Question: I am trying to make a helper with QTextBrowser. As I understood, home(), backward() and forward() are already implemented in QTextBrowser and required only connections to the buttons. Below there is .h and .cpp files
'''
#ifndef HELPWINDOW_H
#define HELPWINDOW_H
#include <QDialog>
namespace Ui {
class HelpWindow;
}
class HelpWindow : public QDialog
{
Q_OBJECT
public:
explicit HelpWindow(QWidget *parent = 0);
~HelpWindow();
private slots:
private:
Ui::HelpWindow *ui;
};
#endif // HELPWINDOW_H
'''
and
'''
#include "helpwindow.h"
#include "ui_helpwindow.h"
HelpWindow::HelpWindow(QWidget *parent) :
QDialog(parent),
ui(new Ui::HelpWindow)
{
ui->setupUi(this);
// connection
connect(ui->pushButton_home,SIGNAL(clicked()),ui->textBrowser,SLOT(home()));
connect(ui->pushButton_forward,SIGNAL(clicked()),ui->textBrowser,SLOT(forward()));
connect(ui->pushButton_backward,SIGNAL(clicked()),ui->textBrowser,SLOT(backward()));
}
HelpWindow::~HelpWindow()
{
delete ui;
}
'''

There is no any error message. It is possible to read and click the links inside QTextBrowser. Only there are no any actions with buttons. What do I miss here?
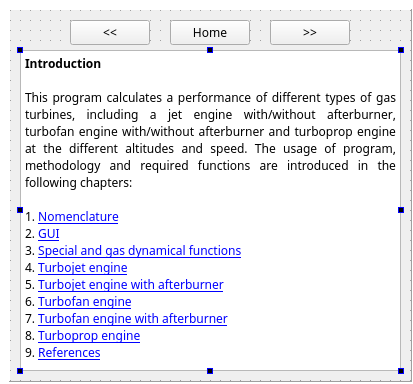
Answer: I found why it did not work. The initial source should be specify:
'''
ui->textBrowser->setSource(QUrl::fromLocalFile("help/index.html"));
'''
Thank you, Jens for spending time.